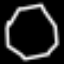
Label: octagon